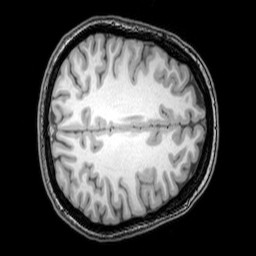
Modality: T1w
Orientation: axial
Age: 22
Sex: female
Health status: healthy
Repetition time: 0.081 s
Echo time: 0.037 s